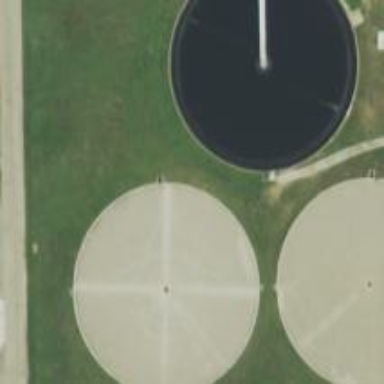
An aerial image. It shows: Basin for wastewater.